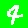
Digit: 4